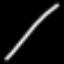
Label: line